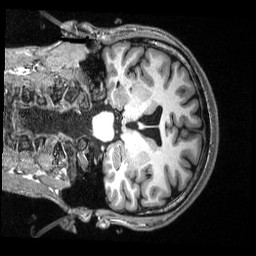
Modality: T1w
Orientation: coronal
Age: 29
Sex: male
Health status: healthy
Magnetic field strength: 3 T
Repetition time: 2.53 s
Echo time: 0.00331 s